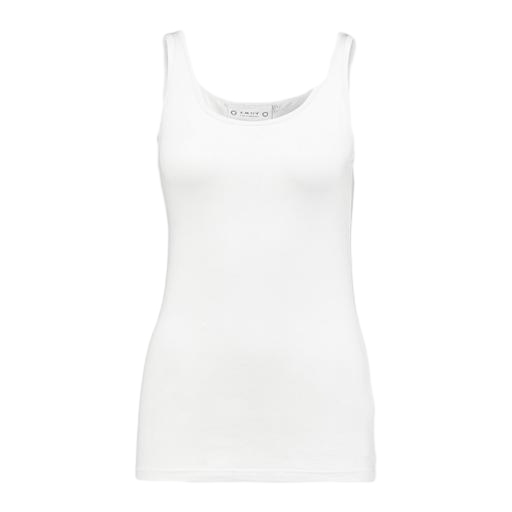
white pure tank top, white tank top, white jersey tank top, white background